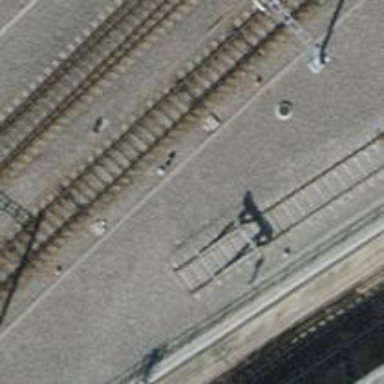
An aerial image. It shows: Railway buffer stop.